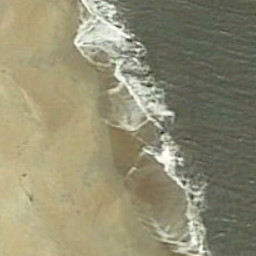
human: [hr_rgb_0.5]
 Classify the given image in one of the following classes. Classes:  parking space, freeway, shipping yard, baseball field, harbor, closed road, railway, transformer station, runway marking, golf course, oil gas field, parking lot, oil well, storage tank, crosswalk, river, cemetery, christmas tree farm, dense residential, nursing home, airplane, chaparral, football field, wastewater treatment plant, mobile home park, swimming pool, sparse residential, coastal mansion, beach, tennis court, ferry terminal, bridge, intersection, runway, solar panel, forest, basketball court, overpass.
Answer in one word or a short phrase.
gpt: beach